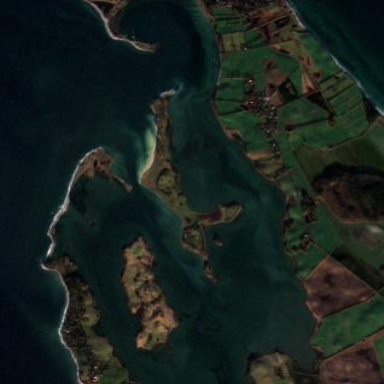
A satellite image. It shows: Islet along the natural coastline.